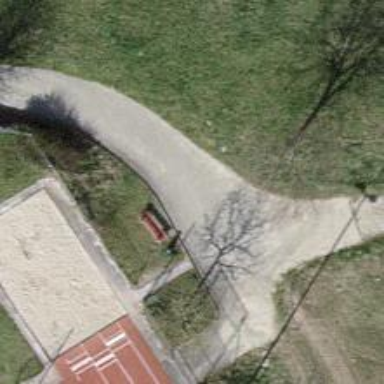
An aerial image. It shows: Brown bench.